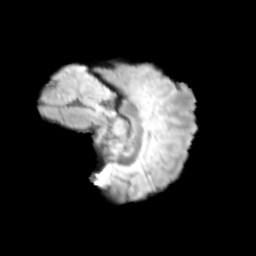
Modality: T2w
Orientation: sagittal
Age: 11
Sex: male
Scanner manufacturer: siemens
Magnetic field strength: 3 T
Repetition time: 3.8 s
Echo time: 0.07 s